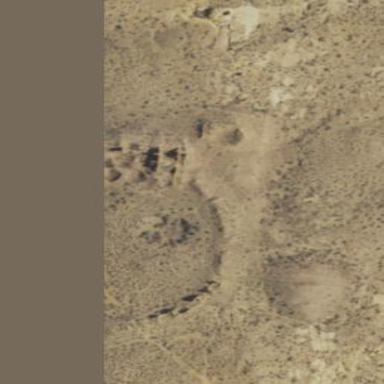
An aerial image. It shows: Archaeological site of settlement with historical importance.